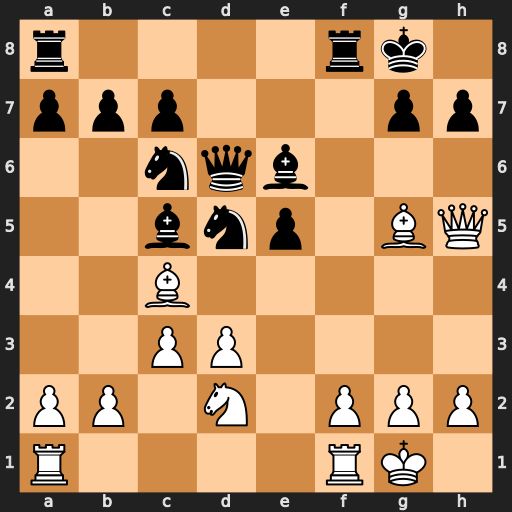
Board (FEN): r4rk1/ppp3pp/2nqb3/2bnp1BQ/2B5/2PP4/PP1N1PPP/R4RK1
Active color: w
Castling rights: -
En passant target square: -
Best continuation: Ne4 Qd7 Nxc5